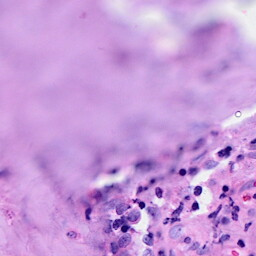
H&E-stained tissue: Breast